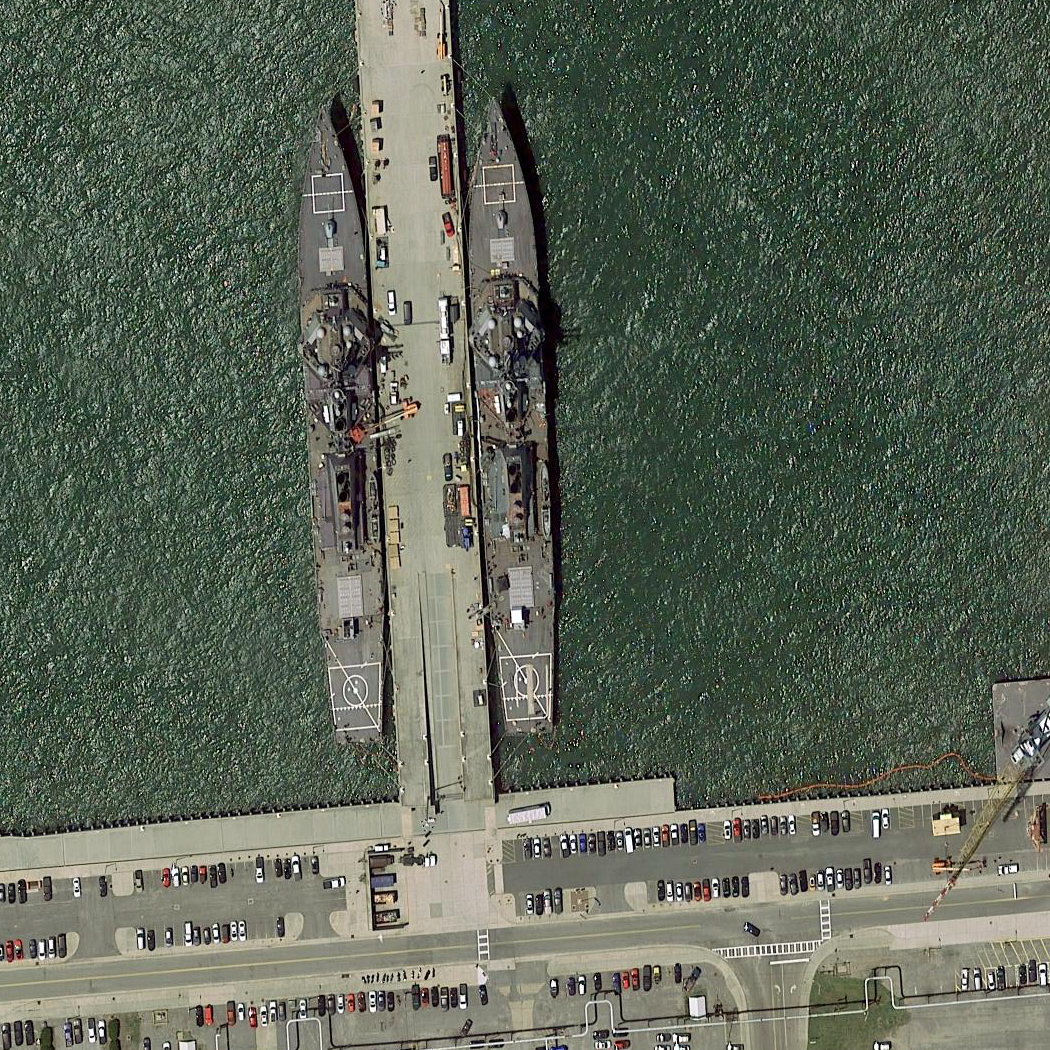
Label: destroyer